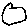
Label: hexagon